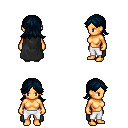
a pixel art fantasy rpg character, female body template, human, tanned skin, black cape, white pants, raven loose hair, four views (front, back, left, right), 2x2 character sprite sheet, small pixel art, hard edges, no anti-aliasing